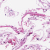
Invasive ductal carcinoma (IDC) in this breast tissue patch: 0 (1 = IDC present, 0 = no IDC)